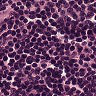
Metastatic tissue present: no